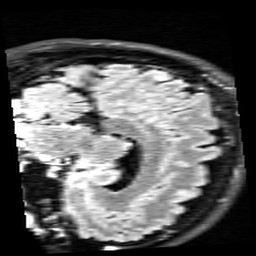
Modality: FLAIR
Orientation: sagittal
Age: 27
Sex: male
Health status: healthy
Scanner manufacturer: siemens
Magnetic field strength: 3 T
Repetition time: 9 s
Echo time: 0.088 s